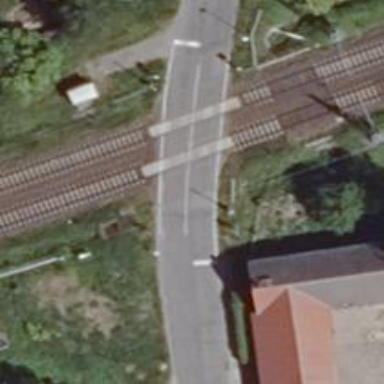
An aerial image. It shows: Level crossing with light signals and saltire markings.